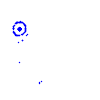
Particle: kaon